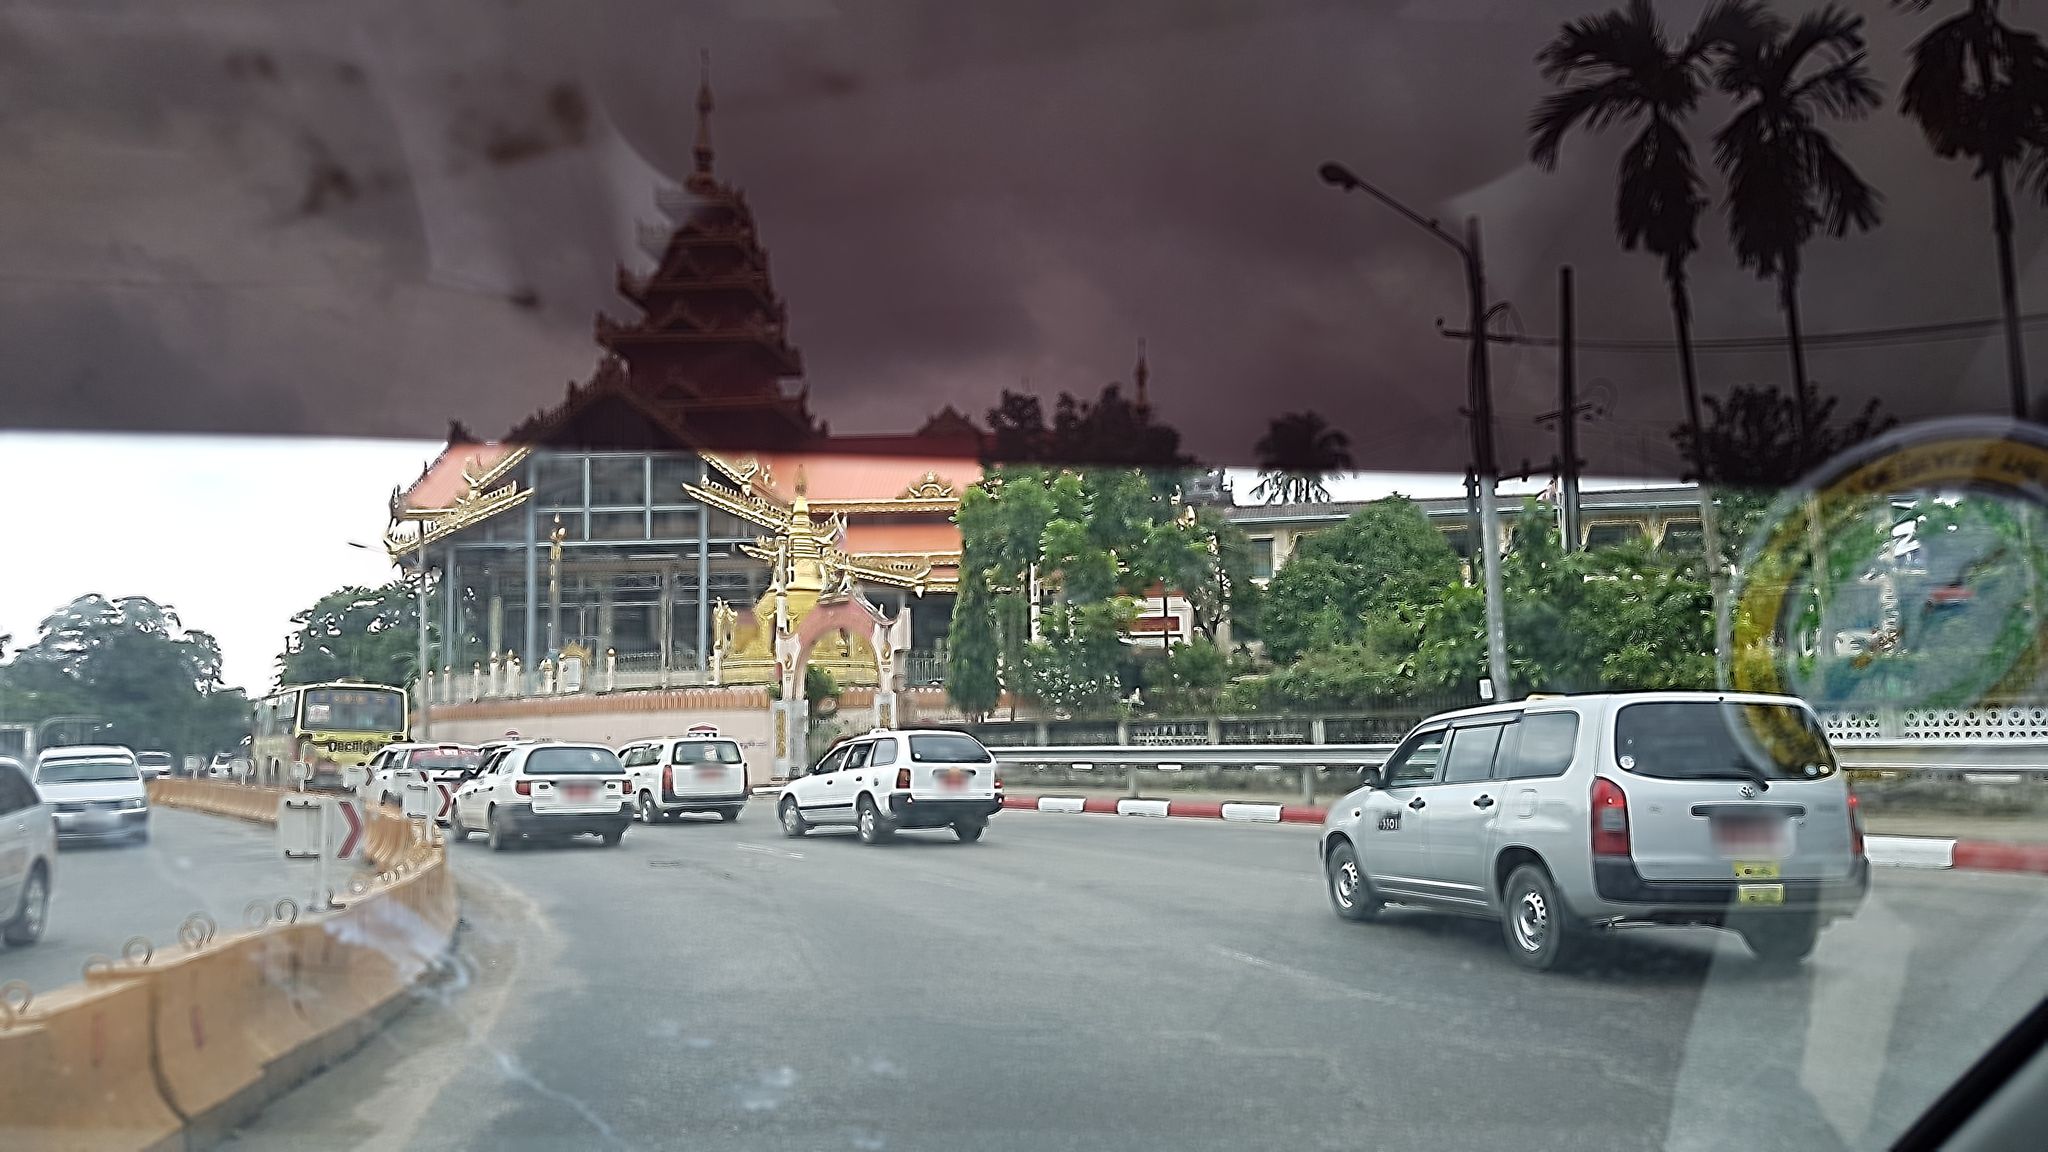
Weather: rainy
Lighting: day
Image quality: slightly poor
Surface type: driving surface
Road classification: primary, secondary
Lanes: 3.0
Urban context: urban centre
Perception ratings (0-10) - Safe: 5.63, Lively: 7.8, Beautiful: 3.43, Boring: 7.51, Depressing: 1.78, Wealthy: 7.73